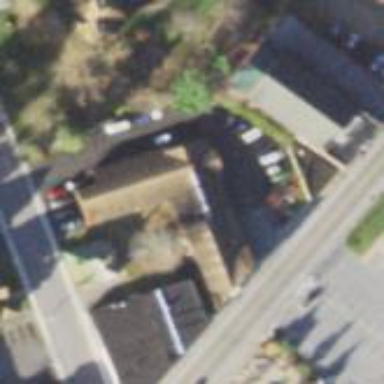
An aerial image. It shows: Cinema building.